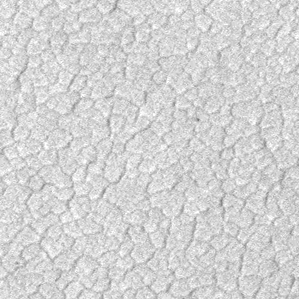
Label: frost